Question:
1- zero or many objects of type'Person' should be associated to each
object of type 'Company'
2- zero or many objects of type'Company' should be associated to
each object of type 'Person'
---
3-zero or one object of type'Woman' should be associated to each
object of type 'Man'
4-zero or one object of type 'Man' should be associated to each object
of type'Woman'
---
5- one object of type 'Person' should be associated to each object of
type 'Car'
6-zero or many objects of type 'Car' should be associated to each
object of type 'Person'
---
7-zero or one object of type 'line' should be associated to each object
of type 'Point'
8-two objects of type 'Point' should be associated to each object of
type 'Line'
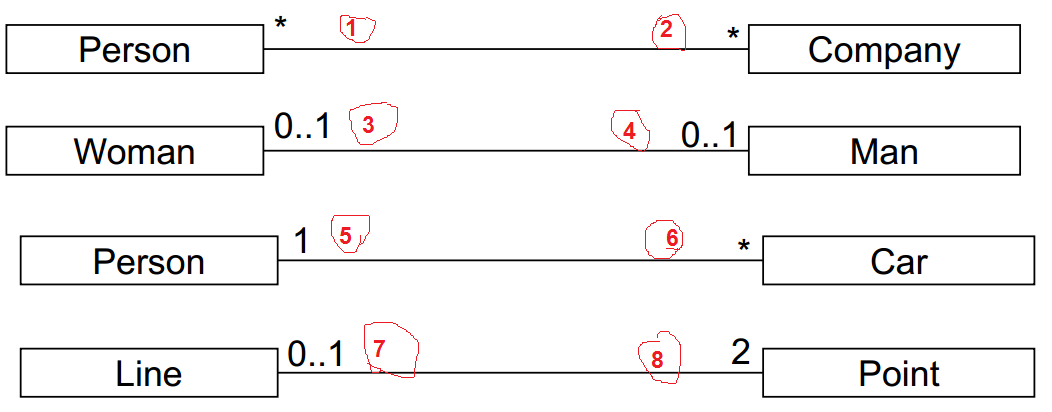
Answer: Your readings are all correct. A couple of observations/suggestions:
You can write the text phrases a little more concisely as follows:
'''
Each Person is associated with zero or more Company(ies)
....
Each Car is associated with exactly one Person
....
'''
(Note use of plural 'Companies' - reads better)
It really helps if you add verb phrases to describe the meaning of the relationship instead of just using 'is associated with'.
'''
Each Person is employed by zero or more Companies
Each Company employs zero or more People
....
Each Car is owned by exactly one Person
Each Person owns zero or more Cars
....
'''
hth